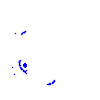
Particle: proton